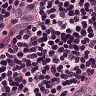
Metastatic tissue present: no